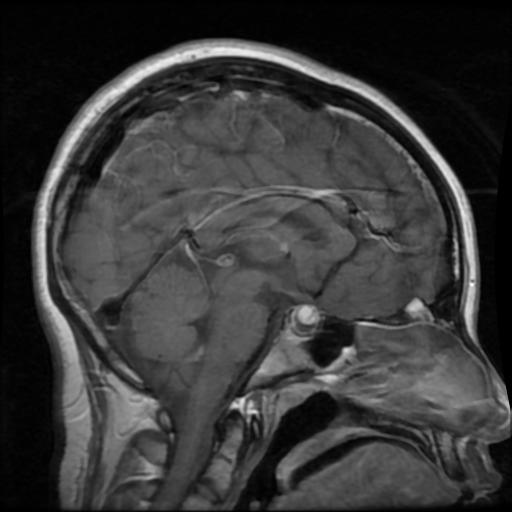
Label: pituitary